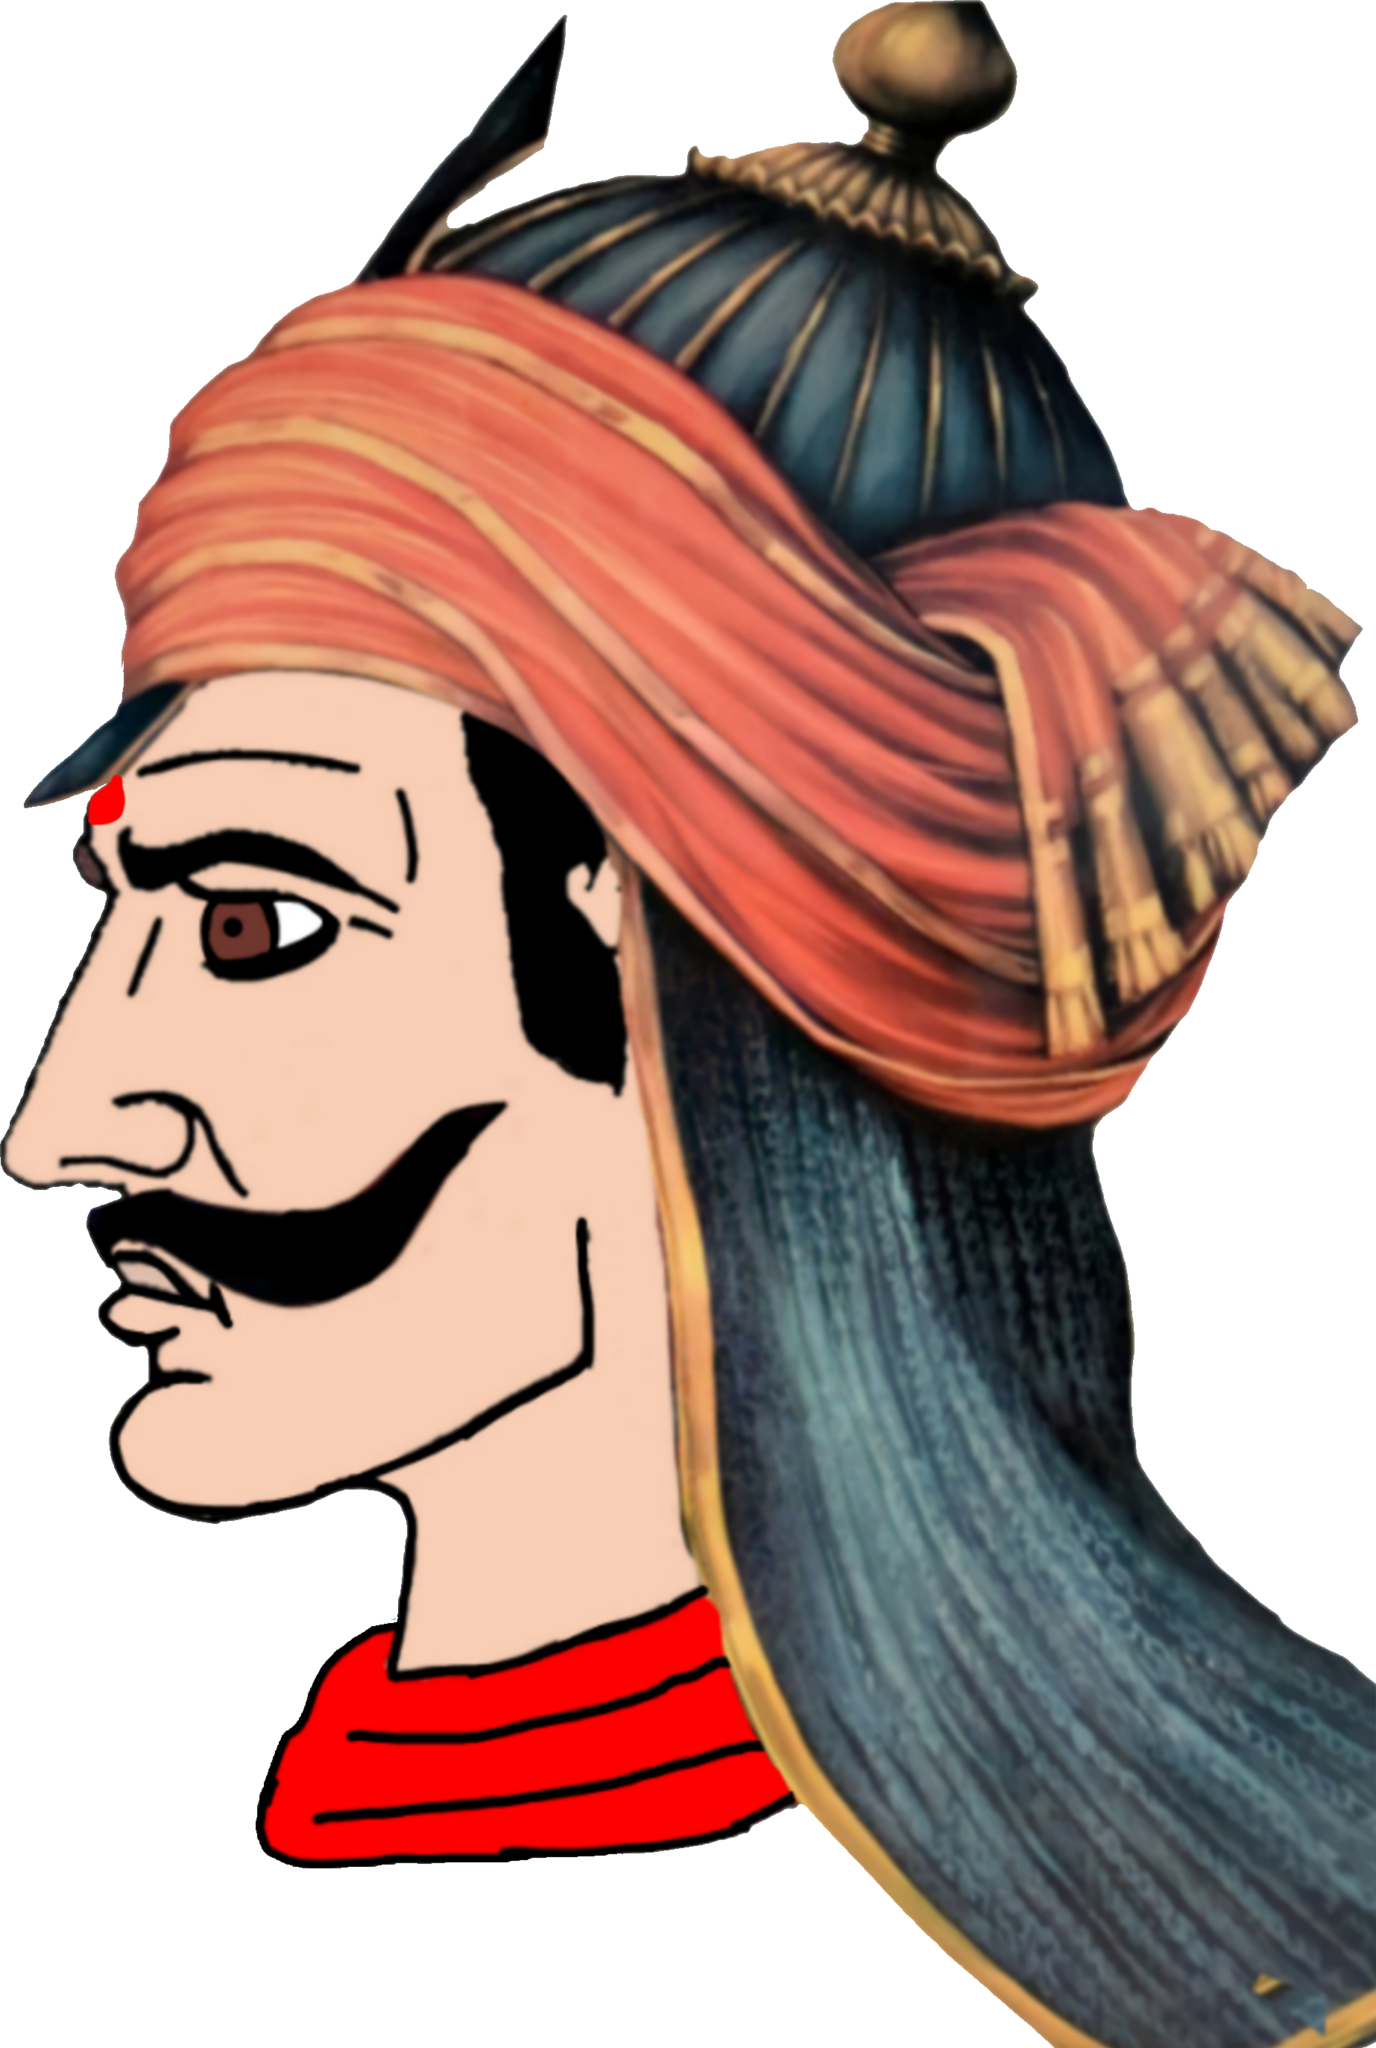
Label: 4_Yes_Chad